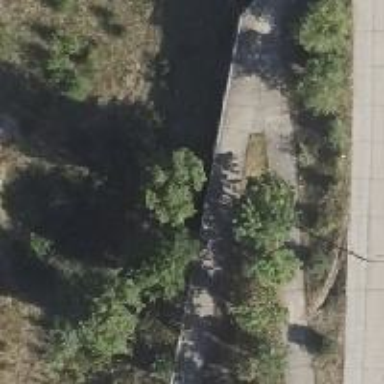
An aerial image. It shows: Footway with concrete surface.